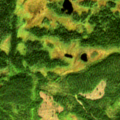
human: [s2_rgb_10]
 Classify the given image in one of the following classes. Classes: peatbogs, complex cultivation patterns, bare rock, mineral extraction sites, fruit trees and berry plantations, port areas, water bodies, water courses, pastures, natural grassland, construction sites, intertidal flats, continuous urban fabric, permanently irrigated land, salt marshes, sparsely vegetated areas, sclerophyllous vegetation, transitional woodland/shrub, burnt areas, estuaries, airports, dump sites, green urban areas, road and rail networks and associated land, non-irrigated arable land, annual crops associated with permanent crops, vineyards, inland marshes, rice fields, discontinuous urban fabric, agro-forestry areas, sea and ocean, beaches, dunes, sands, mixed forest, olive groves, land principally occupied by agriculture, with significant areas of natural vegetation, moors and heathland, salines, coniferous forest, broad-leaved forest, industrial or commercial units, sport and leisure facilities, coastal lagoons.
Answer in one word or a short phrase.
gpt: coniferous forest, transitional woodland/shrub, peatbogs